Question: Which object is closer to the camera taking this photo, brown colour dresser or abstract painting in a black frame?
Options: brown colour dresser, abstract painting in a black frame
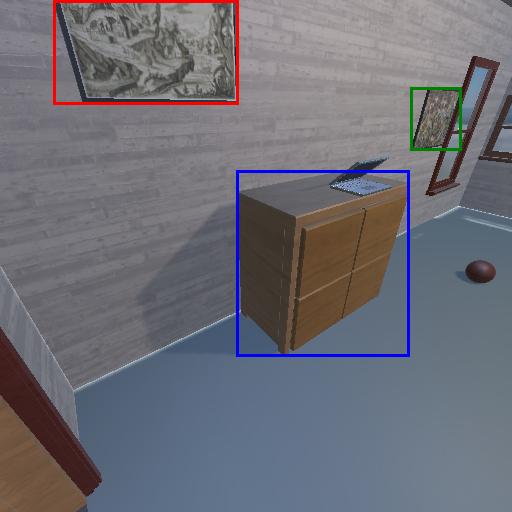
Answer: brown colour dresser